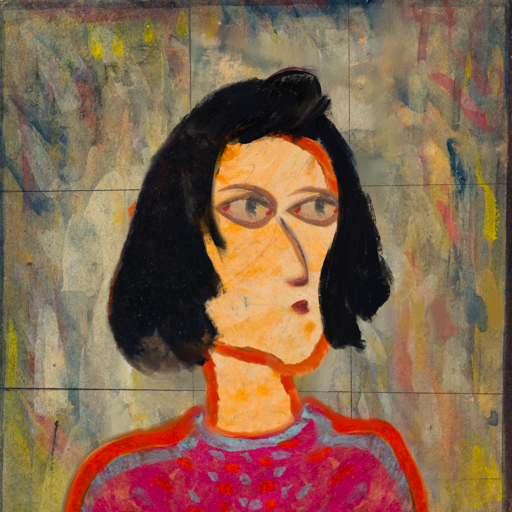
Background: GypsyMother, Head And Neck Side: Experience, Face Side: GypsyMother, Bust: Sisters, Hair Side: Mosgoul, Head Accessory: Blank, Second Necklace: Blank, Necklace: Blank, Baby: Blank